Interaction volume radius: 5 \u00c5
Interaction volume height: 15 \u00c5
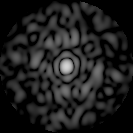
Disorder parameter: 0.8474